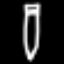
Label: pencil